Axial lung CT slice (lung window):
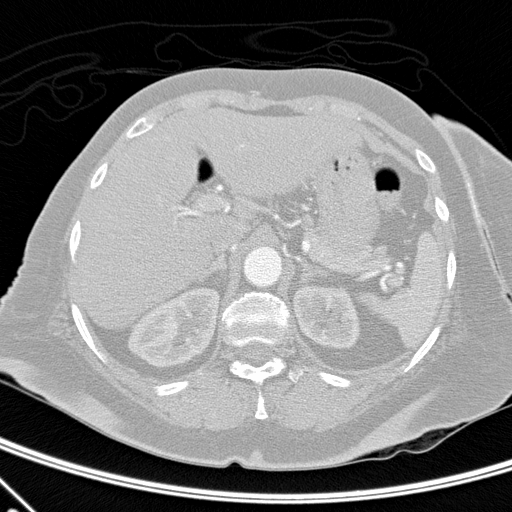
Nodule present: no